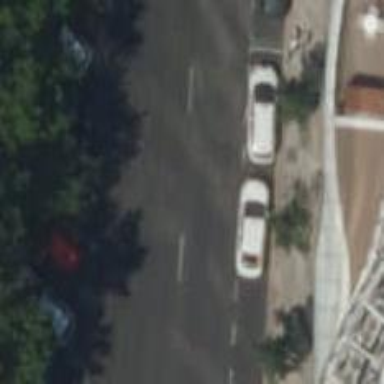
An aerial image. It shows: Taxi stand.